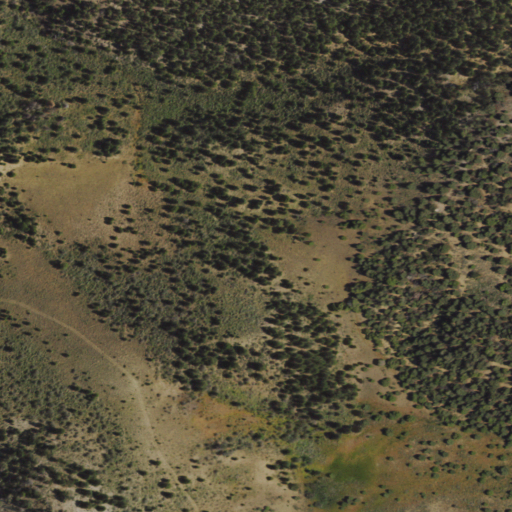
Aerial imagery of gap in Nevada named Molleson Gap containing evergreen forest and shrub